Field crop: maize
Growth stage: 2
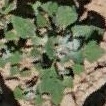
Species: chenopodium